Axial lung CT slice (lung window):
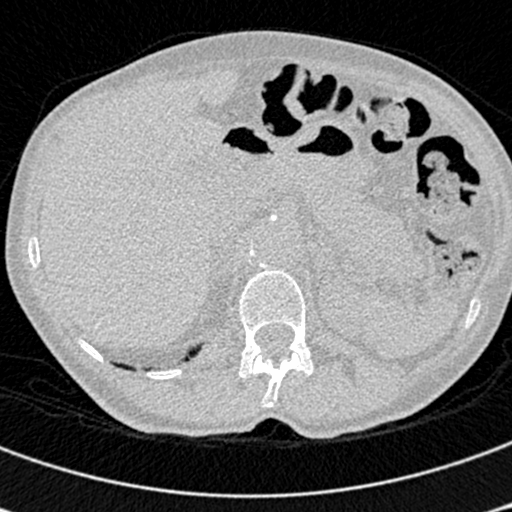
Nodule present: no